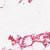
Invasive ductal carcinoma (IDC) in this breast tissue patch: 0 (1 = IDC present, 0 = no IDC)